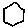
Label: hexagon